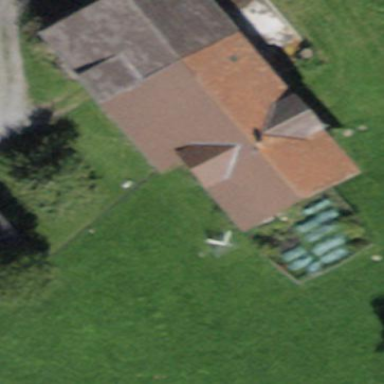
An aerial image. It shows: Farm building.